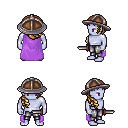
a pixel art fantasy rpg character, male body template, dark elf, purple skin, lavender cape, metal pants, blonde right-swept hairstyle, chain helm, dagger, four views (front, back, left, right), 2x2 character sprite sheet, small pixel art, hard edges, no anti-aliasing